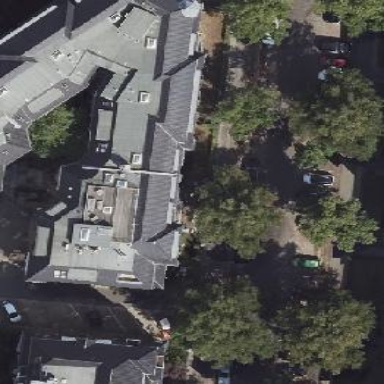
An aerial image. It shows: Unique apartment building with double saltbox roof shape.